Question: I would like to add a new tab as seen in screenshot and populate it with fields etc using system.xml of my extension.
.
Is this possible?
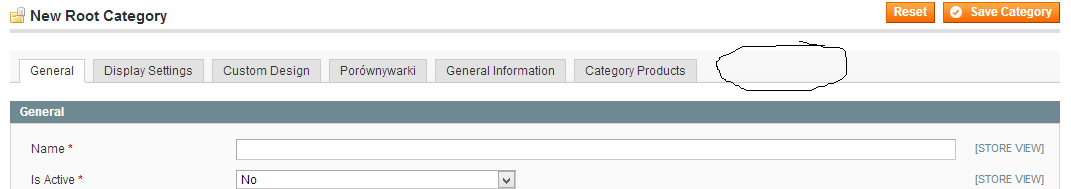
Answer: You can add category fields using setup script
/app/code/local/MagePal/AddCategoryFields/sql/addcategoryfields_setup/upgrade-0.9.5-0.9.8.php
'''
$installer = $this;
$installer->startSetup();
$setup = new Mage_Eav_Model_Entity_Setup('core_setup');
$setup->addAttribute('catalog_category', 'magepal_category_fieldname', array(
'group' => 'My Tab',
'input' => 'text',
'type' => 'varchar',
'label' => 'Field desc',
'backend' => '',
'visible' => 1,
'required' => 0,
'user_defined' => 1,
'global' => Mage_Catalog_Model_Resource_Eav_Attribute::SCOPE_GLOBAL,
));
//$setup->removeAttribute('catalog_category', 'magepal_category_fieldname');
$installer->endSetup();
'''
See <URL>